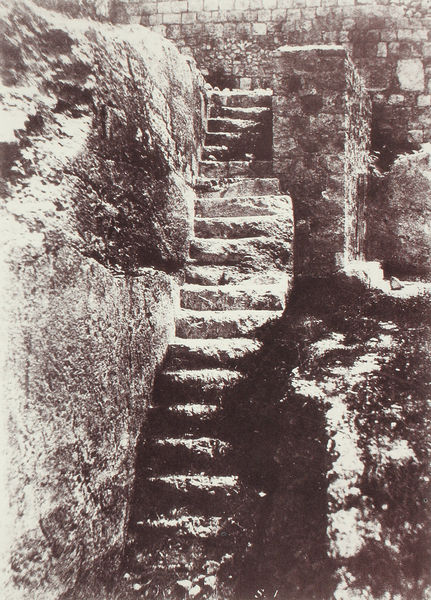
Titel: Jerusalem, alte Felstreppe (Jerusalem, escalier antique taille dans le roc)
Künstler: A. Salzmann
Schlagwörter: felsen, schatten, licht, schwarz, weiss, schloss, stein, steine, natur, strauch, busch, pflanzen, fels, mauer, treppe, stufen, foto, ruine, burg, moos, schwarz-weiß, bewuchs, stiege